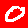
Digit: 0